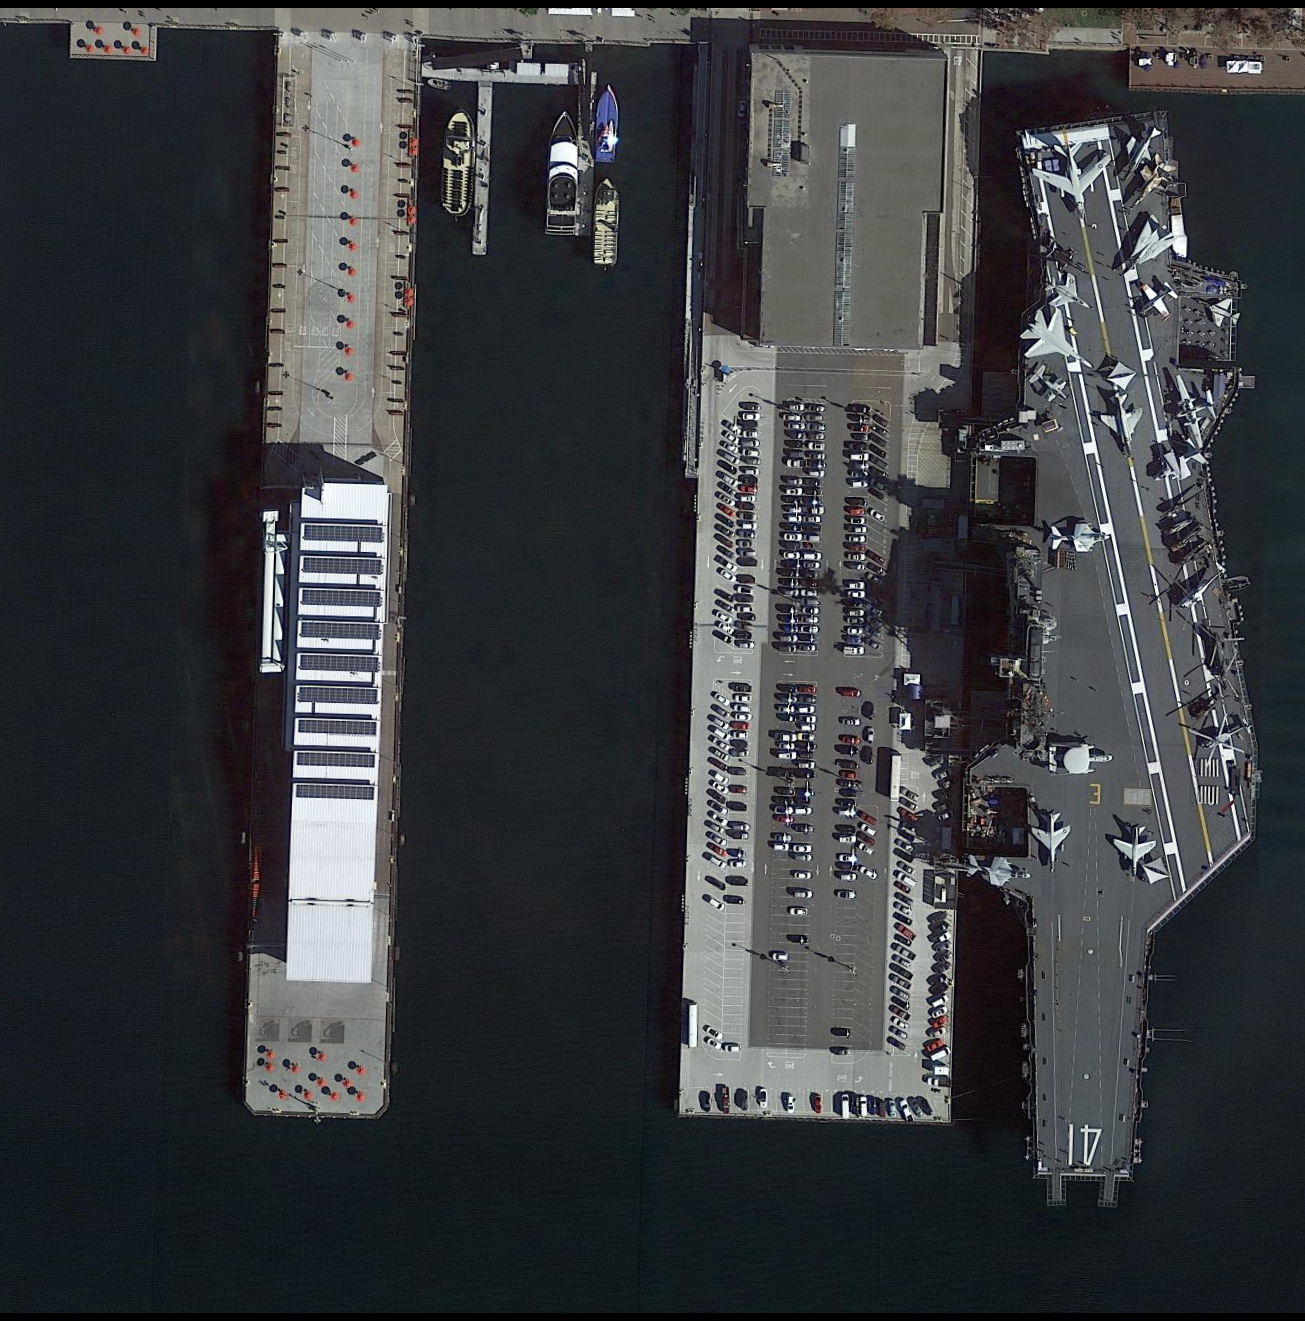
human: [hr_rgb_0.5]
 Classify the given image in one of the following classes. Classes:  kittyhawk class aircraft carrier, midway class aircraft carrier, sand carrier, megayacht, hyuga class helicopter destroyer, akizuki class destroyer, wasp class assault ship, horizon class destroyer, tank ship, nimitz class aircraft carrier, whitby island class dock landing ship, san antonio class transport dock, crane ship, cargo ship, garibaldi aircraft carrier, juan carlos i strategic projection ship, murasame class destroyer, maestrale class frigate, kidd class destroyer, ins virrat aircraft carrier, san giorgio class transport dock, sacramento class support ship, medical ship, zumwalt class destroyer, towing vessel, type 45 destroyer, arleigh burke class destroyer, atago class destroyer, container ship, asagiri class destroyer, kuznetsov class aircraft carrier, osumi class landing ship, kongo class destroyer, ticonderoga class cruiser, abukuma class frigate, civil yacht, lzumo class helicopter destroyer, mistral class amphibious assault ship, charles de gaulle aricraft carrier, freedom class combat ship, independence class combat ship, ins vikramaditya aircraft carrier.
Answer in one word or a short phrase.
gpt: Midway class aircraft carrier